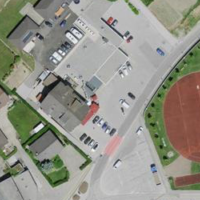
EUNIS habitat code: 54
Species observed at this site:
Fagus sylvatica